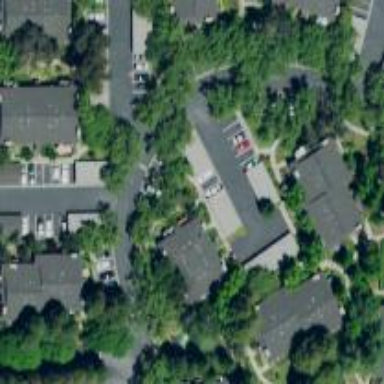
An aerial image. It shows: Parking space.